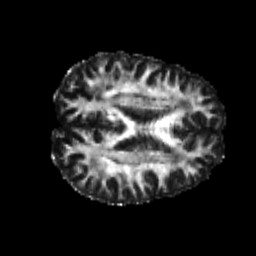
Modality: FA
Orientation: axial
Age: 20
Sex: male
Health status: healthy
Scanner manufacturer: philips
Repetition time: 7.391 s
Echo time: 0.08599 s